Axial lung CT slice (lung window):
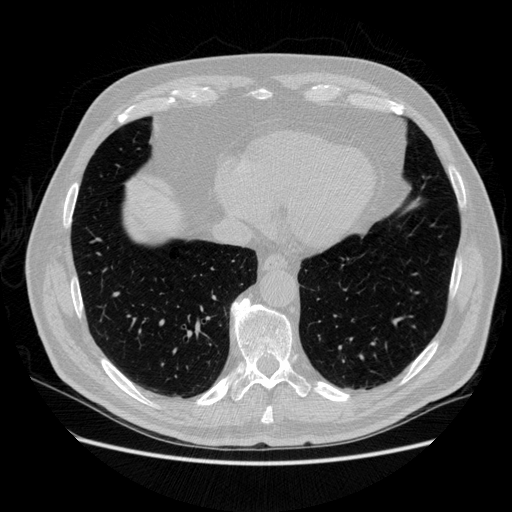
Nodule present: no